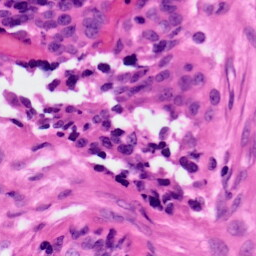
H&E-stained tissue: Ovarian